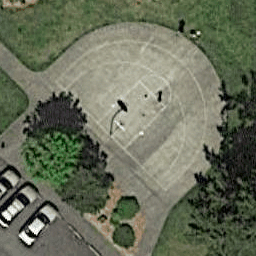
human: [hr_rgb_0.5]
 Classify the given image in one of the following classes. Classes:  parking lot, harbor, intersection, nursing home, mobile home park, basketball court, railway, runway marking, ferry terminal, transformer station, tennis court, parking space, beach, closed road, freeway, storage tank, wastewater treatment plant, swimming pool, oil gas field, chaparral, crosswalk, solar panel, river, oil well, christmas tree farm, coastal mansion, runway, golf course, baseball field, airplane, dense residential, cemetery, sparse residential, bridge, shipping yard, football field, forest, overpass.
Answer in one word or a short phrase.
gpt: basketball court